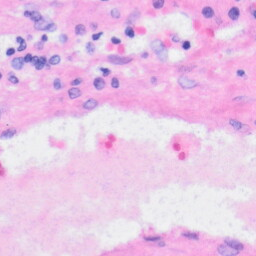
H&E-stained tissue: Liver